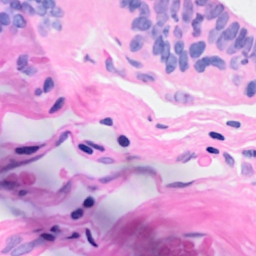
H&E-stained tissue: Breast